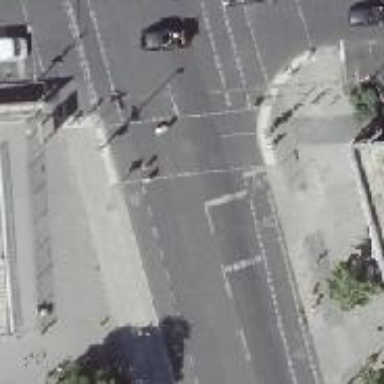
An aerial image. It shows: Road with traffic signals.